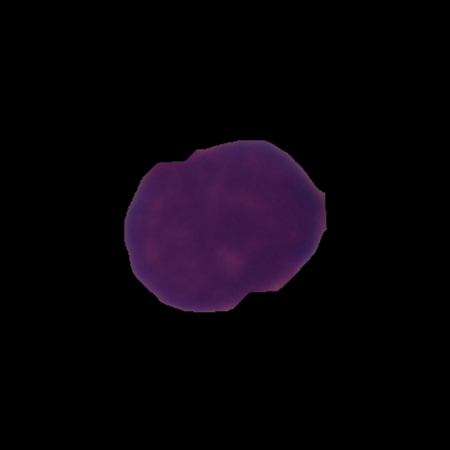
Label: healthy